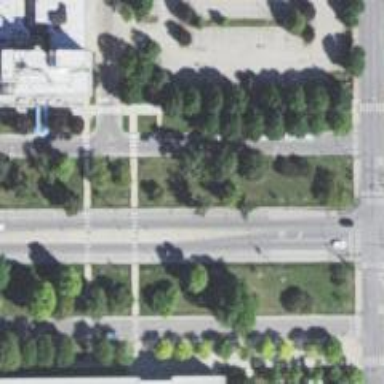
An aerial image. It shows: Traffic island located on footway.